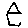
Label: house